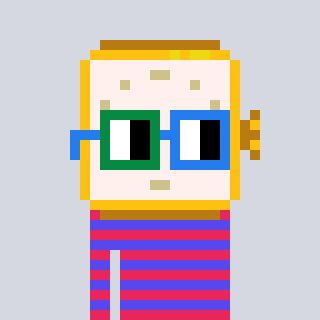
a pixel art character with square green and blue glasses, a watch-shaped head and a computerblue-colored body on a cool background